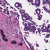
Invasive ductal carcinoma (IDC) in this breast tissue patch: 1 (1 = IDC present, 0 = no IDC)